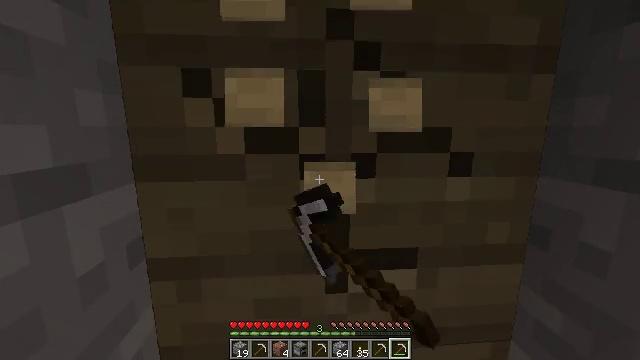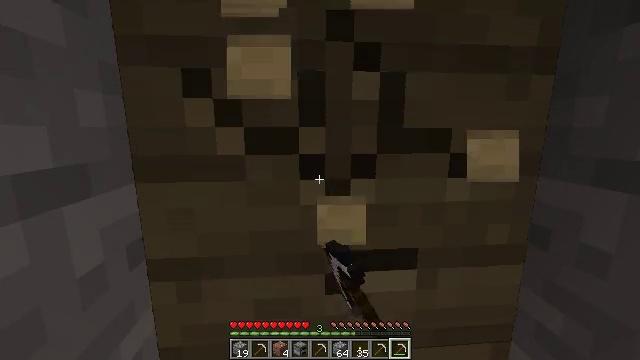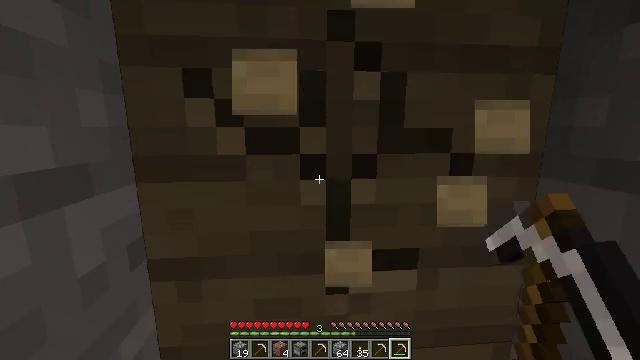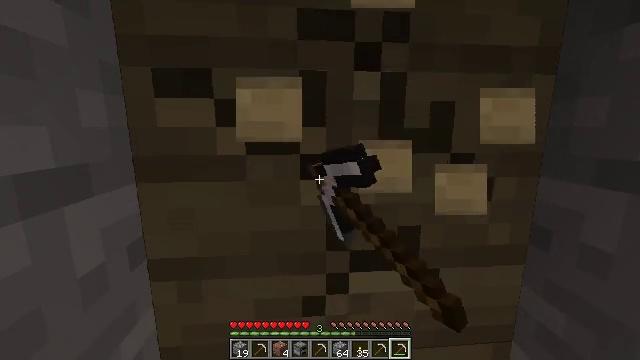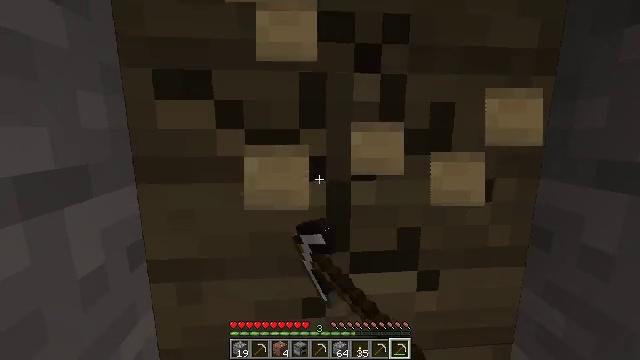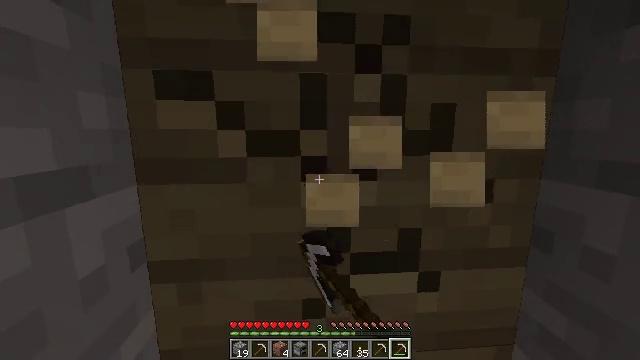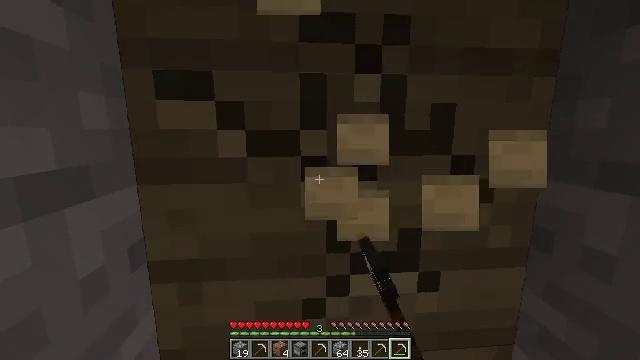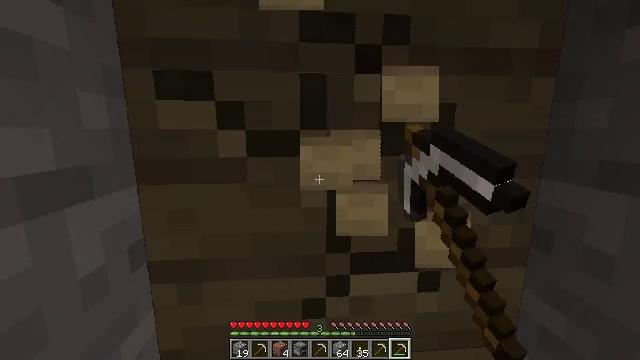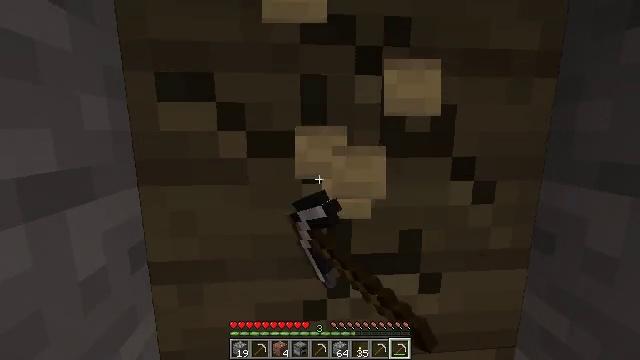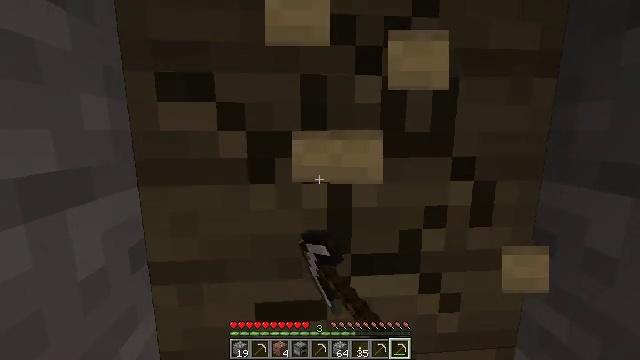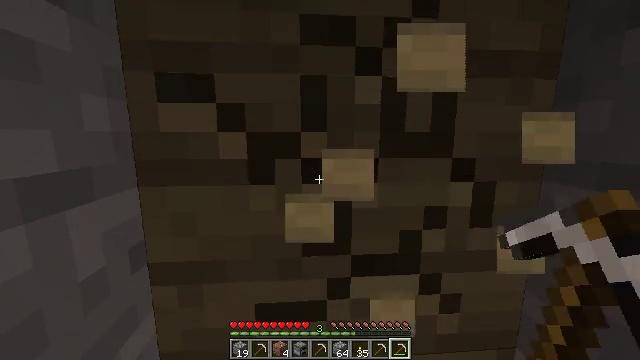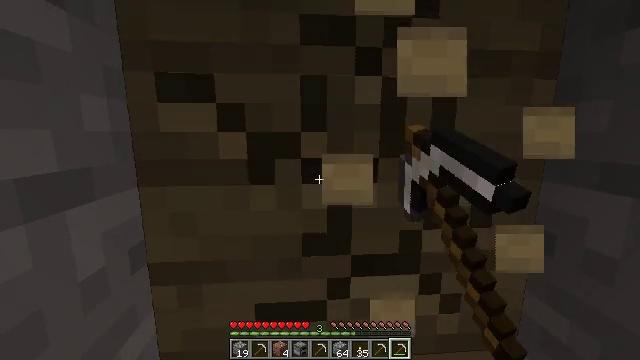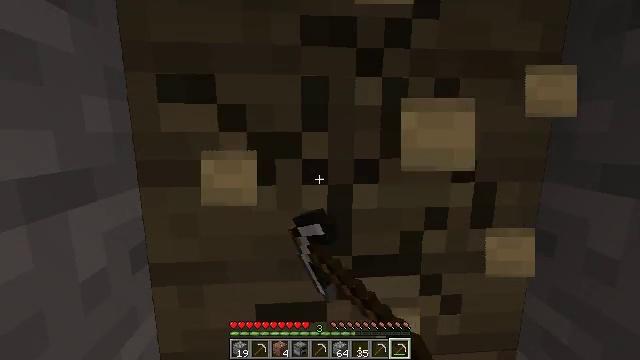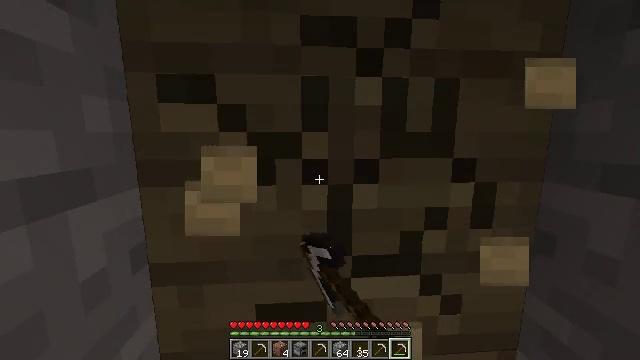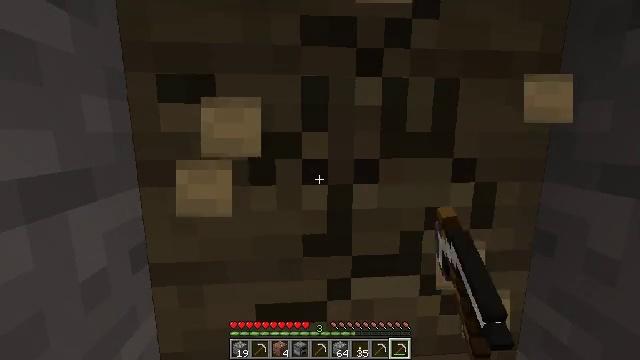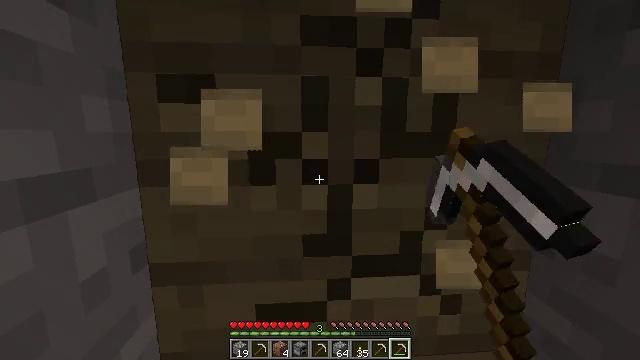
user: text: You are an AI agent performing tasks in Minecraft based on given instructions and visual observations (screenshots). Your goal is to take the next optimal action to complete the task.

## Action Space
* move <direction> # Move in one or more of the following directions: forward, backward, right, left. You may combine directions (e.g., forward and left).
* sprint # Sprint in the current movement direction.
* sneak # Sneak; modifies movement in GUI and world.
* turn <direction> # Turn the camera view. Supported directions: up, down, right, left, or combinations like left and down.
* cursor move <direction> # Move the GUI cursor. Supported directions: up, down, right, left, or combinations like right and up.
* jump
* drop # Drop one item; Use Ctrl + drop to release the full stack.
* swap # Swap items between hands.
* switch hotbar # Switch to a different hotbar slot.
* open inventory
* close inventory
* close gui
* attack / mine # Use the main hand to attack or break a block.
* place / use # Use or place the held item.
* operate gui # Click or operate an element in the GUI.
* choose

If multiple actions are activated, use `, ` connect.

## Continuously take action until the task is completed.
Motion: motion action
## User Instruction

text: Gather some birch planks.
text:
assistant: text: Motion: attack / mine
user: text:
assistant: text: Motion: attack / mine
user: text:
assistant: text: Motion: attack / mine
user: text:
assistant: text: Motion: attack / mine
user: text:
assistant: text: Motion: attack / mine
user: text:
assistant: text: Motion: attack / mine
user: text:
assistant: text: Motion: attack / mine
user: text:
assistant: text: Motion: attack / mine
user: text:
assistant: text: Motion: attack / mine
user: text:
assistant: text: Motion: attack / mine
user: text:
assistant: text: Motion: attack / mine
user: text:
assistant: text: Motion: attack / mine
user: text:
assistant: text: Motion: attack / mine
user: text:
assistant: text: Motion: attack / mine
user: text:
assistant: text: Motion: attack / mine
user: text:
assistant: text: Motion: attack / mine
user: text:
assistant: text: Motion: attack / mine
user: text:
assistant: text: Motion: attack / mine
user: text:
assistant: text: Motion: attack / mine
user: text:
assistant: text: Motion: attack / mine
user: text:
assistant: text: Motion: attack / mine
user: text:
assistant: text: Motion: attack / mine
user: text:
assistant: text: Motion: turn right
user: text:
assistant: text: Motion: turn right
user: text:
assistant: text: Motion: turn right
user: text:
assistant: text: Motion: turn right
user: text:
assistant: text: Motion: turn right
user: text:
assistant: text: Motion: turn right and down
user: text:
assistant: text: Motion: turn right
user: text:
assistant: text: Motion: no_op